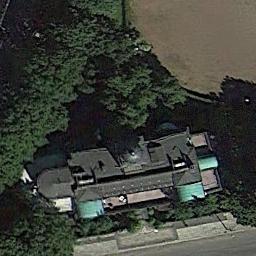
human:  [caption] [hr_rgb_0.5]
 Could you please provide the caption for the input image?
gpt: This is a church, Made up of many rectangles .

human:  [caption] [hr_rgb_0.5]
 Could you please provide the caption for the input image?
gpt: The church with a tower is surrounded by some trees .

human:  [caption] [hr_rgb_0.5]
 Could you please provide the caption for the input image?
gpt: A gray, Green roof with a gray domed church on the main house, Surrounded by trees and roads .

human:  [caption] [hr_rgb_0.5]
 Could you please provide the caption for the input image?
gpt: The church is surrounded by some trees next to the open place .

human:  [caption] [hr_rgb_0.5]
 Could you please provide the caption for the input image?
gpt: A church with gray roof is surrounded by green trees .